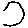
Label: hexagon